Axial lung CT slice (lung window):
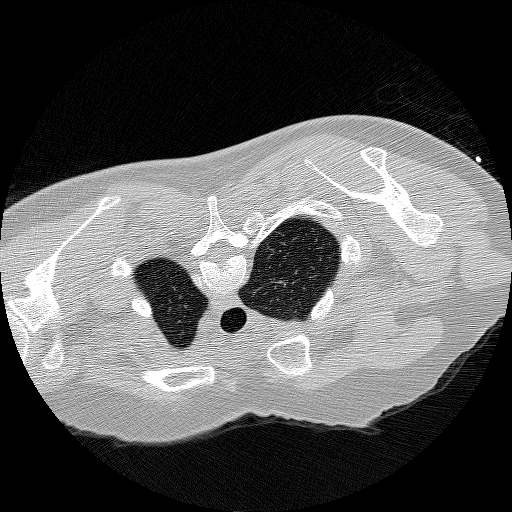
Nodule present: no